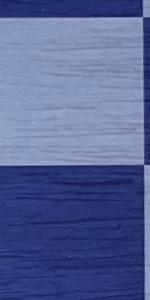
Label: Empty